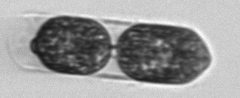
Label: Hemiaulus